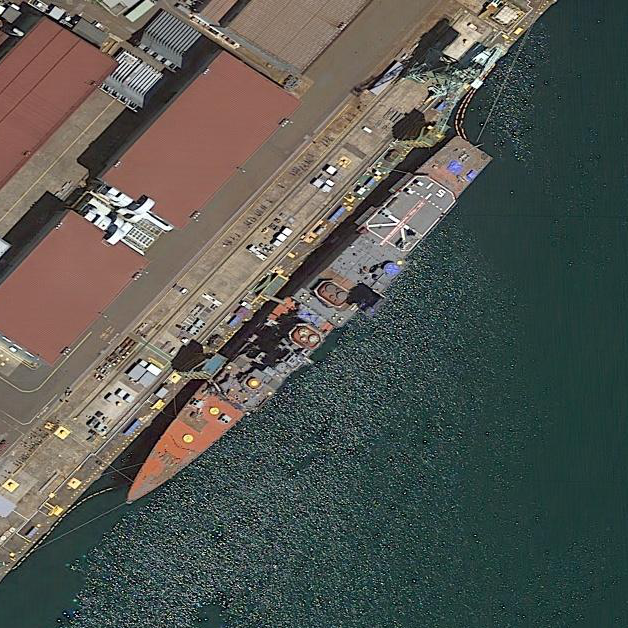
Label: cruiser